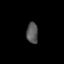
Tissue: skin
Cell type: Epithelial cells
Senescence score: 0.2491
Nuclear area (px): 233
Mean DAPI intensity: 88.124